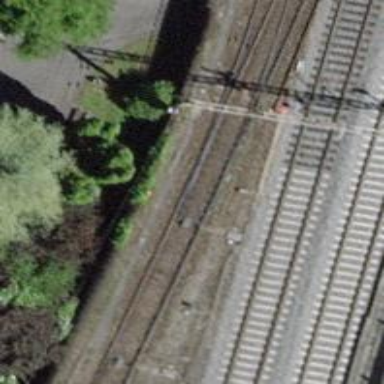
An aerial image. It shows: Railway switch.